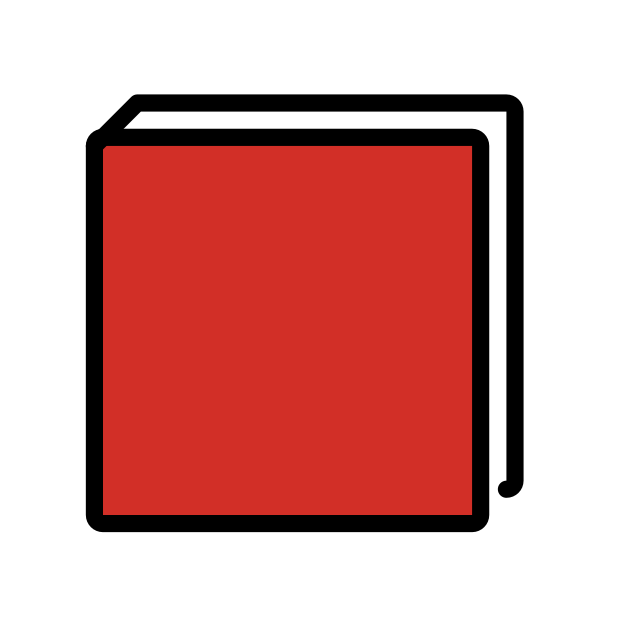
closed book